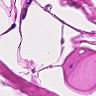
Metastatic tissue present: no